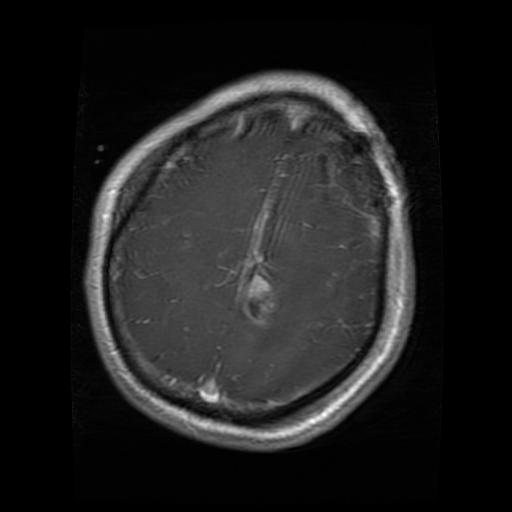
Label: glioma